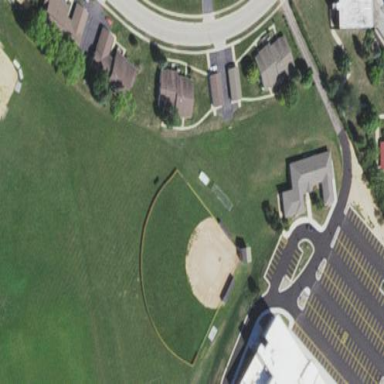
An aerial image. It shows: Baseball pitch for leisure land.